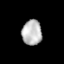
Tissue: lung
Cell type: Endothelial cells
Senescence score: 0.1885
Nuclear area (px): 488
Mean DAPI intensity: 186.314